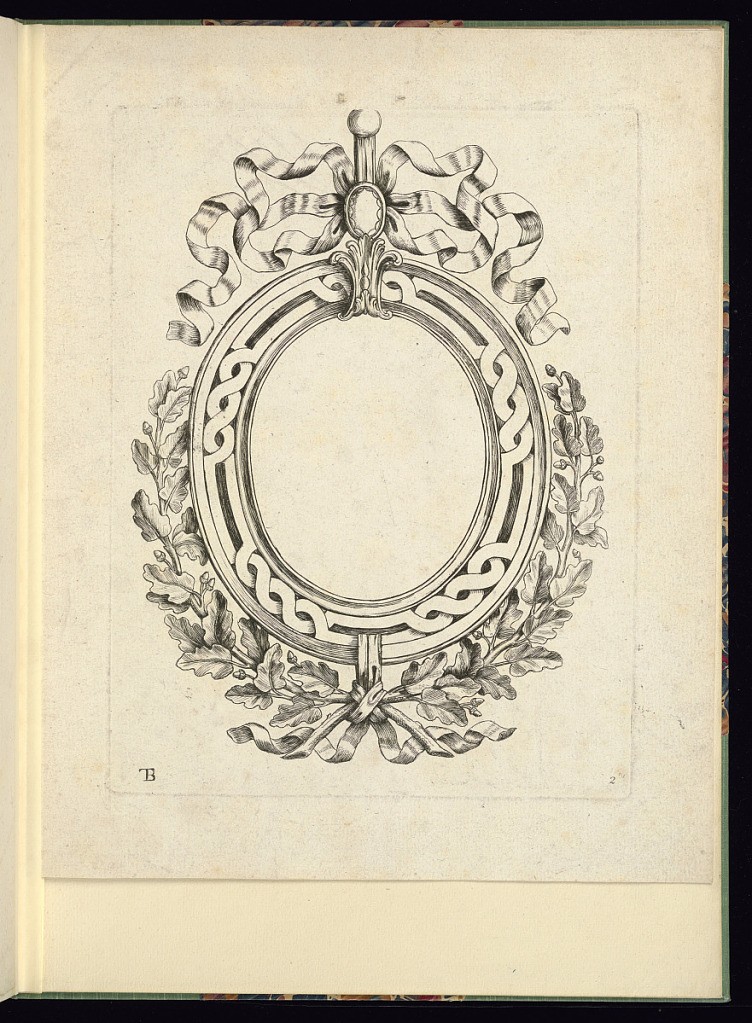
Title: Medallion or Frame Design
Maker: Théodore Bertren, active in France, 18th century
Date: ca. 1771
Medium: Etching on laid paper
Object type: Print
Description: Design for an oval medallion or frame featuring interlaced strapwork, acorns on foliate branches, ribbons, and a leaf clasp. The plate is numbered and signed with the artist's monogram